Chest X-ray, AP view. Patient: 44 years old, sex M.
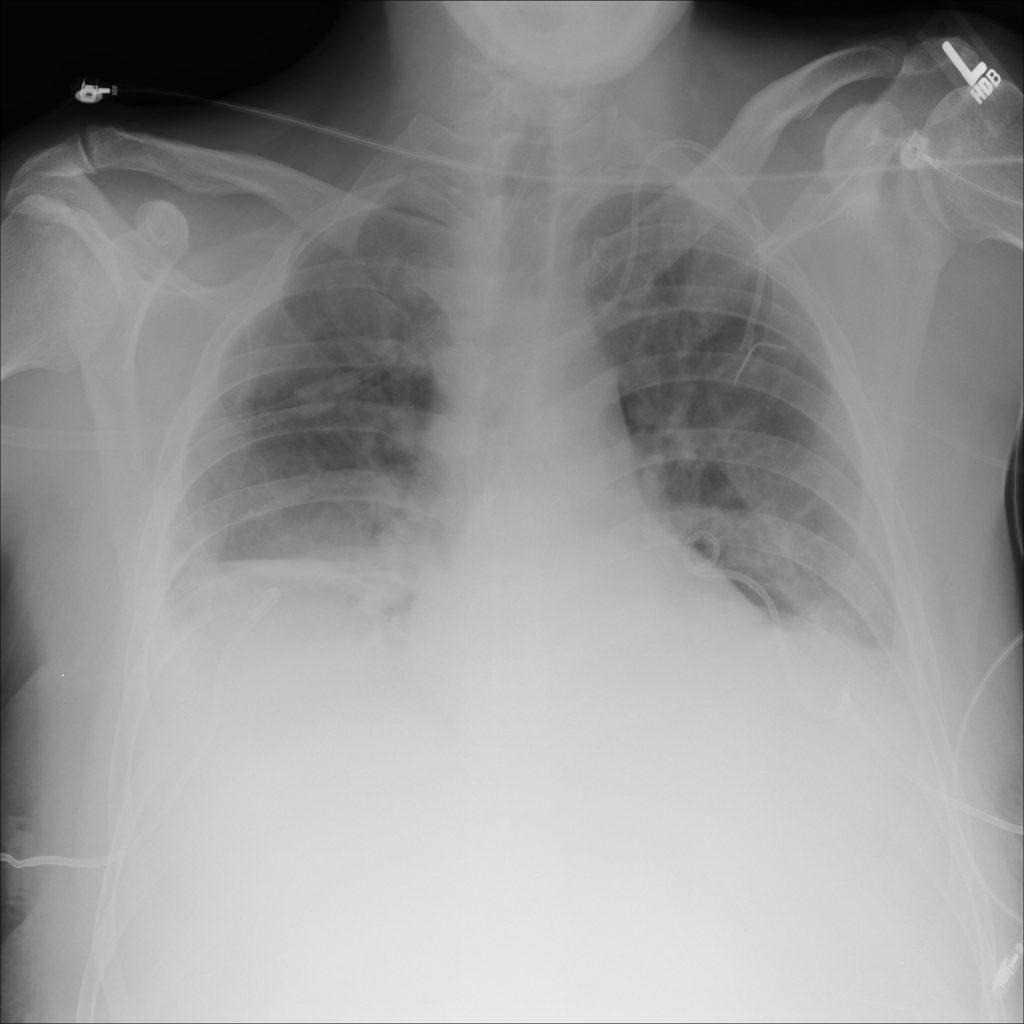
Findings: Consolidation